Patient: sex M, age 29
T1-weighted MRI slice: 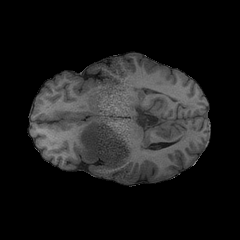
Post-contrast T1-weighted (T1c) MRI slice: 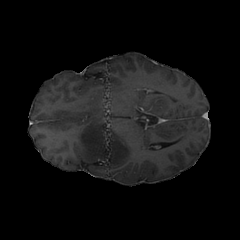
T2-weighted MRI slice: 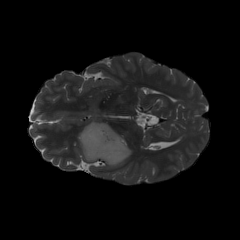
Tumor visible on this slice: yes
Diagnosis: Astrocytoma, IDH-mutant
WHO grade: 2